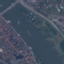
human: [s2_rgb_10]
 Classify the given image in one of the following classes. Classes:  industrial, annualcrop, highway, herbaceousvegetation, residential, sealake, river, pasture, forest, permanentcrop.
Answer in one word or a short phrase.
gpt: River